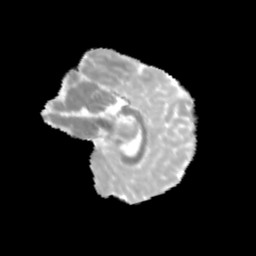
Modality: MD
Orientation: sagittal
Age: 12
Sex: male
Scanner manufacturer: siemens
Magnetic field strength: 3 T
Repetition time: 3.8 s
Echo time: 0.07 s